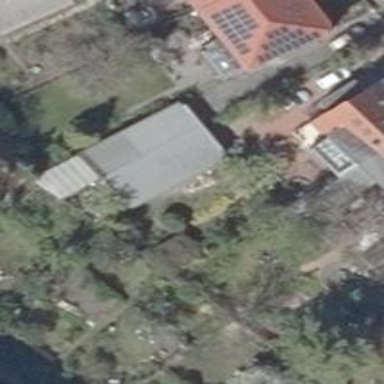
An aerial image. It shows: Hut.